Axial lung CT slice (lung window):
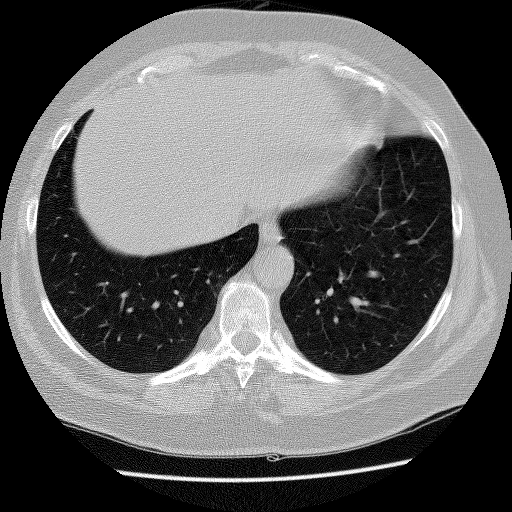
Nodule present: no